Interaction volume radius: 5 \u00c5
Interaction volume height: 15 \u00c5
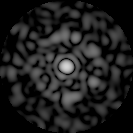
Disorder parameter: 0.8324